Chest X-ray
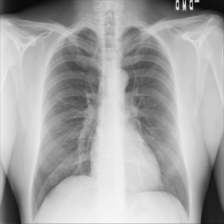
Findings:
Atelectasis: negative
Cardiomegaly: negative
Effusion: negative
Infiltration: negative
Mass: negative
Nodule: negative
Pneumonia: negative
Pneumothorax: negative
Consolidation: negative
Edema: negative
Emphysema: negative
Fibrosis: negative
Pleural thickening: negative
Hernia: negative